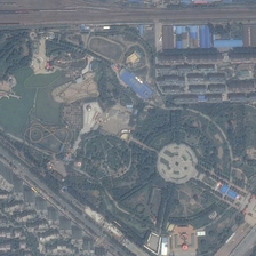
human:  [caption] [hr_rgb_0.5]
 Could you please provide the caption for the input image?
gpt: This is a bird's-eye view of the puccians.

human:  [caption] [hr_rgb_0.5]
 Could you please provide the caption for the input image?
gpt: This is a view of the place that has been cleared.

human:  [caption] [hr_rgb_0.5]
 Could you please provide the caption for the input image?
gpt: This is an aerial view of placeos.

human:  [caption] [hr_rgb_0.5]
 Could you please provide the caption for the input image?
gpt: This is placeos aerial view.

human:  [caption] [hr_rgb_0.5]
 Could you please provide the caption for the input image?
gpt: This is a scene of a place that has been erased.